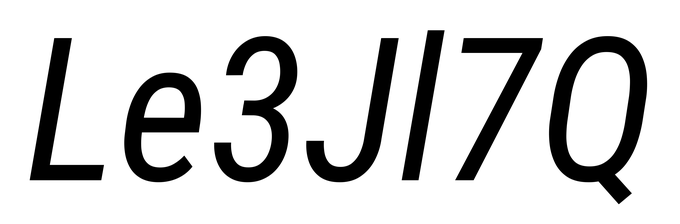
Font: Roboto-Italic_Condensed_Italic